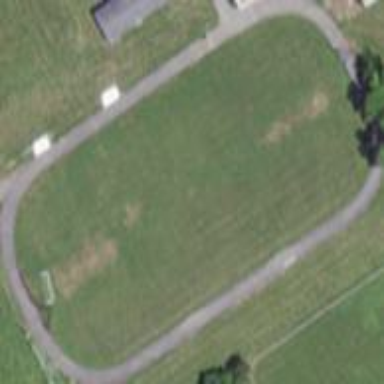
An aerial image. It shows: Track in leisure land.